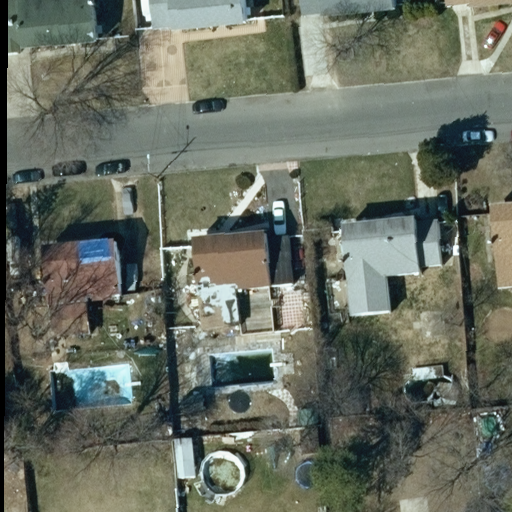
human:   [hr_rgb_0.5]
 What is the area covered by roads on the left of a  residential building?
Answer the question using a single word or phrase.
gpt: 0m2

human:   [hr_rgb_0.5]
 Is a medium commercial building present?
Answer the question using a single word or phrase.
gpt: no

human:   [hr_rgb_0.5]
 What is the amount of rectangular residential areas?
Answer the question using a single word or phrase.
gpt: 1

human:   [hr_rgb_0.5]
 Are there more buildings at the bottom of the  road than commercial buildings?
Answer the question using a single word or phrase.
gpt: yes

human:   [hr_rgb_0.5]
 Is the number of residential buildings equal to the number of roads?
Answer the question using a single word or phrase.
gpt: no

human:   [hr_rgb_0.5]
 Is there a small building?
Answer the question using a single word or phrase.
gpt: yes

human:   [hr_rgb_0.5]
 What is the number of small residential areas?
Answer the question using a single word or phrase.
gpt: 0

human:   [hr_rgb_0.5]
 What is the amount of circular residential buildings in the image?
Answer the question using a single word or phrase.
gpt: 0

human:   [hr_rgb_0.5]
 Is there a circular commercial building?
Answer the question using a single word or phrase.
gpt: no

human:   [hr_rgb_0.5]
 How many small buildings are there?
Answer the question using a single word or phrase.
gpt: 2

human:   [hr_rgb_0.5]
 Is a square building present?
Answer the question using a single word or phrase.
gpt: no

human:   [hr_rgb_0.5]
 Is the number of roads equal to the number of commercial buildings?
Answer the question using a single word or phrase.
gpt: no

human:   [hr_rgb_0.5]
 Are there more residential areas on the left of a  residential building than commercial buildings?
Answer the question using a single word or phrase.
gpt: no

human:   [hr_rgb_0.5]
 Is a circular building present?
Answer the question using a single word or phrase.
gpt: no

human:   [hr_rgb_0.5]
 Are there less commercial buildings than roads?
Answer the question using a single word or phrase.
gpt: yes

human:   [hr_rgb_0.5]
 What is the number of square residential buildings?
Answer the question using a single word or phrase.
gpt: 0

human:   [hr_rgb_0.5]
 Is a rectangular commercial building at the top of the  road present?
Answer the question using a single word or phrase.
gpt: no

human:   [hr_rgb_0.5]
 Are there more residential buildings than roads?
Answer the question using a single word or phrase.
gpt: yes

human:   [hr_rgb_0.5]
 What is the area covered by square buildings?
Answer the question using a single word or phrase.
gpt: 0m2

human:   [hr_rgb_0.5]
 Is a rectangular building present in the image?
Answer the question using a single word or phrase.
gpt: yes

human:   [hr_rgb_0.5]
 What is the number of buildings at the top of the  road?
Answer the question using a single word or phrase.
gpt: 4

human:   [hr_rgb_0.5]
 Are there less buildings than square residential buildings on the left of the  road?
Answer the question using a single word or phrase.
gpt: no

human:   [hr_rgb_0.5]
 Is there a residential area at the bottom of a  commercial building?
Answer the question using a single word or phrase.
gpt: no

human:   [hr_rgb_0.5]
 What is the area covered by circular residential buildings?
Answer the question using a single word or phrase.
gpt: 0m2

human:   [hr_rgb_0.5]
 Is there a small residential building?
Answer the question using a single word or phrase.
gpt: yes

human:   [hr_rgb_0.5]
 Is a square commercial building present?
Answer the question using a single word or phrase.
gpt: no

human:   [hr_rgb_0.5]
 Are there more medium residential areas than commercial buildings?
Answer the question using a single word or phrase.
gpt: no

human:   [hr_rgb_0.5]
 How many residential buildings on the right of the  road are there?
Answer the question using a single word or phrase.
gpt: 4

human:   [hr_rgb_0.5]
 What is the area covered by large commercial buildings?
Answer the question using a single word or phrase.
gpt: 0m2

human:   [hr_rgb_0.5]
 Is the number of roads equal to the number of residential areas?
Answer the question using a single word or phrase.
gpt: yes

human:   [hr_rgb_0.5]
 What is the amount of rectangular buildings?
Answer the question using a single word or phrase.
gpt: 1

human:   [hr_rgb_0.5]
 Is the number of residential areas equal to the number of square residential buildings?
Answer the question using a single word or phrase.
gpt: no

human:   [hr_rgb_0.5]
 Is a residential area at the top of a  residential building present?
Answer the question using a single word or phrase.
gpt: yes

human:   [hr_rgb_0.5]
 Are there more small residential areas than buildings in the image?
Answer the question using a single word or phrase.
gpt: no

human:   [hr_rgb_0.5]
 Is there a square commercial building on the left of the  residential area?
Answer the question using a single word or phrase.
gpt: no

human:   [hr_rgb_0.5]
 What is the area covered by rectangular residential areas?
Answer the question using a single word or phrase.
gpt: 10621m2